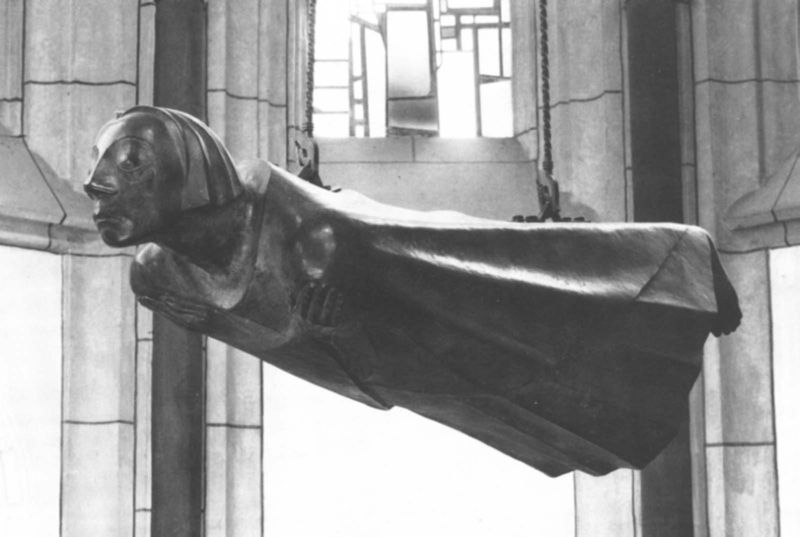
Titel: Güstrower Ehrenmal
Künstler: Ernst Barlach
Standort: Köln, Antoniterkirche (EU - D - NRW)
Schlagwörter: umhang, fenster, holz, nase, arme, gesicht, stein, trauer, kirche, figur, gewand, fliegen, engel, skulptur, modern, seile, bronze, granit, hängen, flug, schweben, ketten, tote, christus, mönch, heiliger, gefallene, hexe, köln, nachkrieg, kompakt, kollwitz, barlach, spitznase, bronz, verkreuzt, antoniterkirche, edarme